Question: I am using Xcode 5.1.1, Deployment to SDK 7.1. For some reason when I add a Tab Bar Controller, the Items in the bottom does not show up, all bottom bar is gray, the View Controllers associated has the same gray bar, and do not show the items. When I run the simulator the Items Bar is normal. Already tried to change to global tint, re-start Xcode, new project and still the same.
I really appreciate any suggestion.

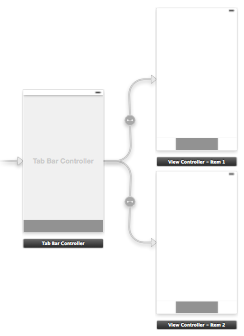
Answer: I had this problem before and after search found it is a bug in Xcode 5. After I reinstall Xcode the problem did not occur anymore.